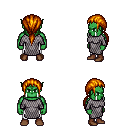
a pixel art fantasy rpg character, male body template, orc, green skin, chain mail, white pants, dark blonde ponytail hairstyle, brown shoes, four views (front, back, left, right), 2x2 character sprite sheet, small pixel art, hard edges, no anti-aliasing